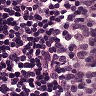
Metastatic tissue present: no